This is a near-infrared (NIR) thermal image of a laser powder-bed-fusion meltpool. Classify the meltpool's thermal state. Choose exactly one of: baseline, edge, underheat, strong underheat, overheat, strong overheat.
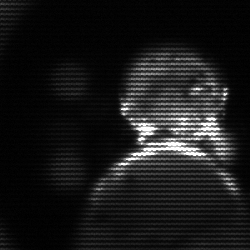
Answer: baseline